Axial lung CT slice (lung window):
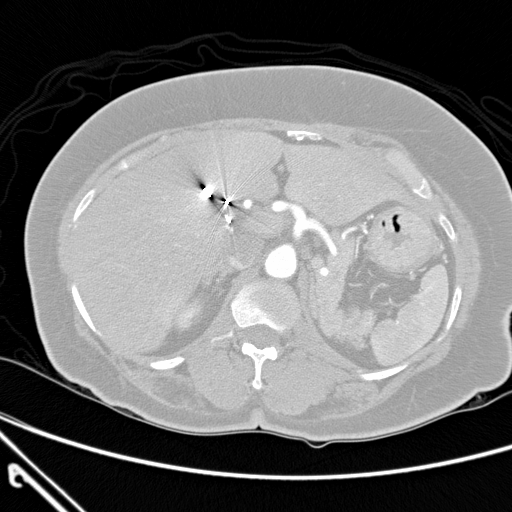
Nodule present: no